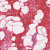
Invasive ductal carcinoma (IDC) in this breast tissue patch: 0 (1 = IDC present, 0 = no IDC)